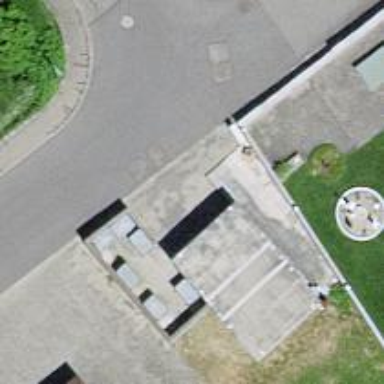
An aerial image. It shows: Service building.